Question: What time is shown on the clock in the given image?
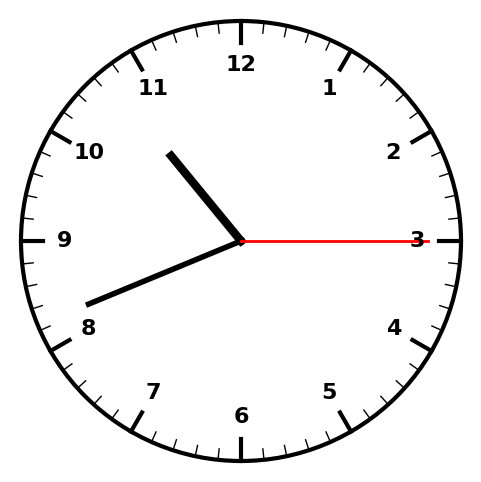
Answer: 10:41:15